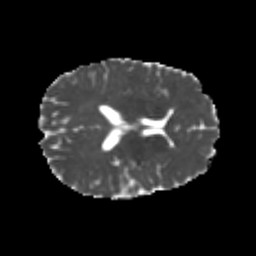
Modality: MD
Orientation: axial
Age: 21
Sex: male
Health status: healthy
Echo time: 0.074 s